Brain MRI, t1w sequence, axial 2D slice.
Patient: age 25, sex F, weight 78 kg, height 1.78 m
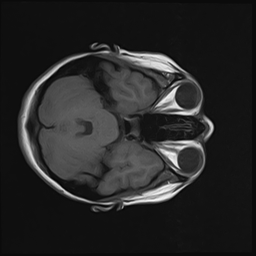